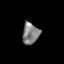
Tissue: skin
Cell type: Epithelial cells
Senescence score: 0.272
Nuclear area (px): 349
Mean DAPI intensity: 129.883